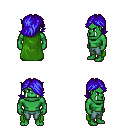
a pixel art fantasy rpg character, male body template, orc, green skin, green cape, teal pants, blue swoop hairstyle, four views (front, back, left, right), 2x2 character sprite sheet, small pixel art, hard edges, no anti-aliasing